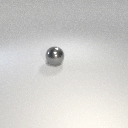
large gray metal sphere